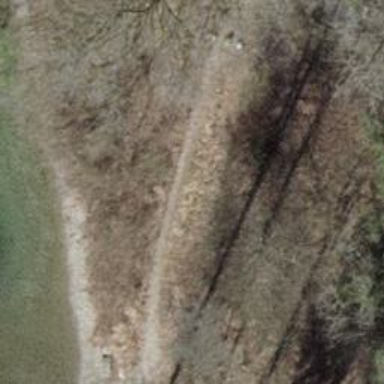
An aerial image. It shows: Track with pebblestone surface. The track has grade4 tracktype.